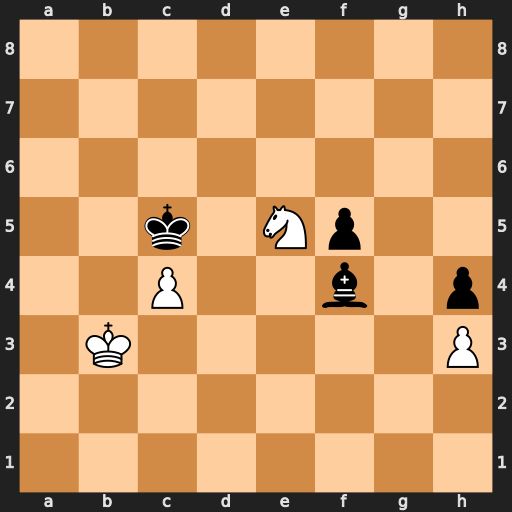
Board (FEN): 8/8/8/2k1Np2/2P2b1p/1K5P/8/8
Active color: w
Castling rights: -
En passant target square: -
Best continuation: Nd3+ Kd4 Nxf4